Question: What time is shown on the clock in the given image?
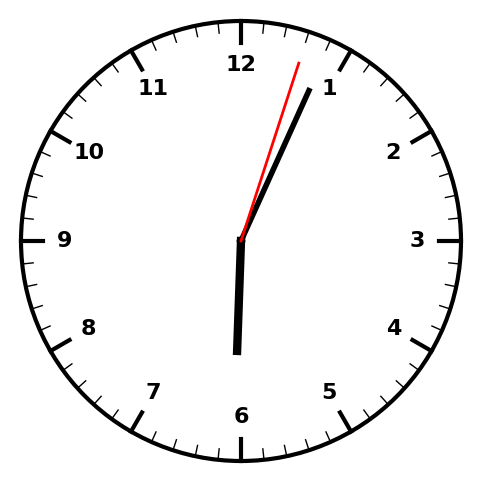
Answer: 06:04:03